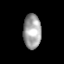
Tissue: lung
Cell type: T cells
Senescence score: 0.189
Nuclear area (px): 604
Mean DAPI intensity: 161.406